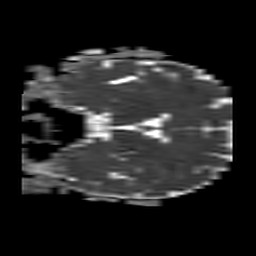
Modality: ADC
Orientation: coronal
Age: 35
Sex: female
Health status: ill
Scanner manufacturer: philips
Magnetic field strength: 3 T
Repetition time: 3.8 s
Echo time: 0.09 s